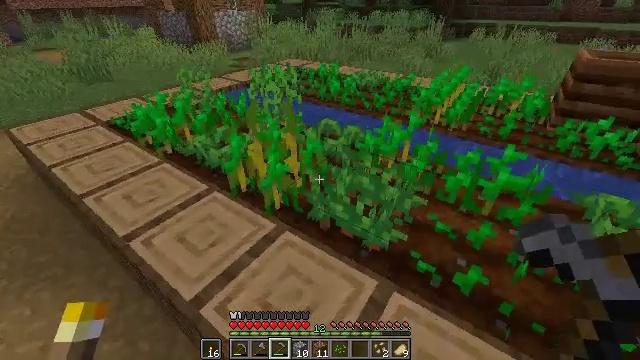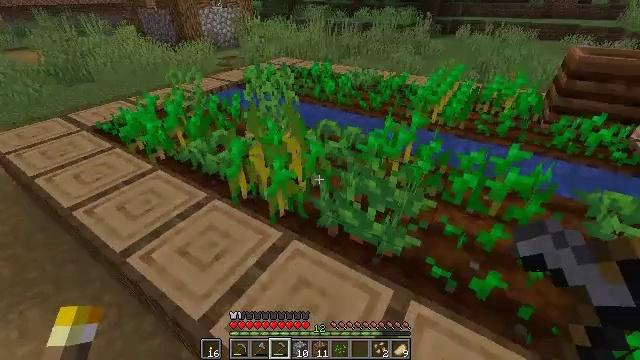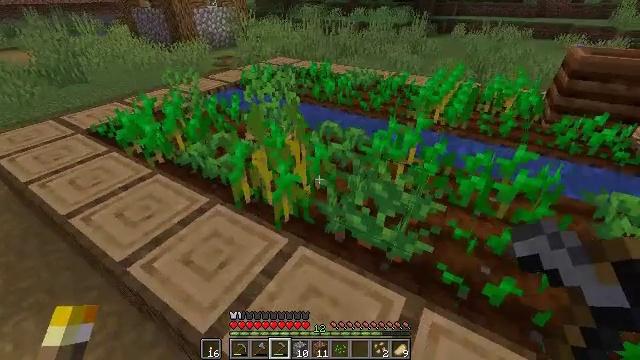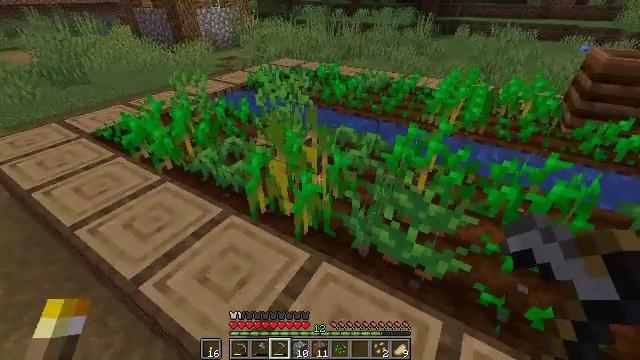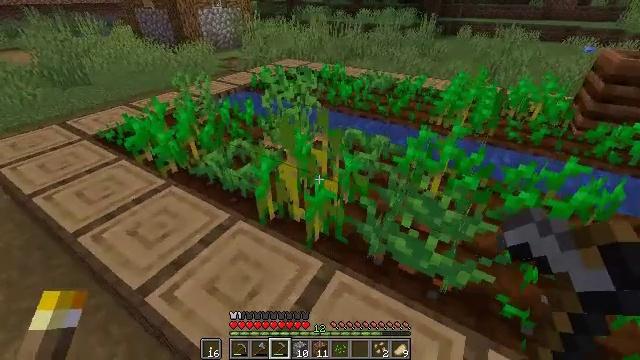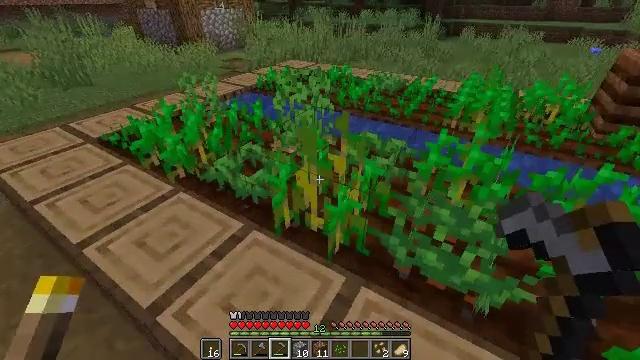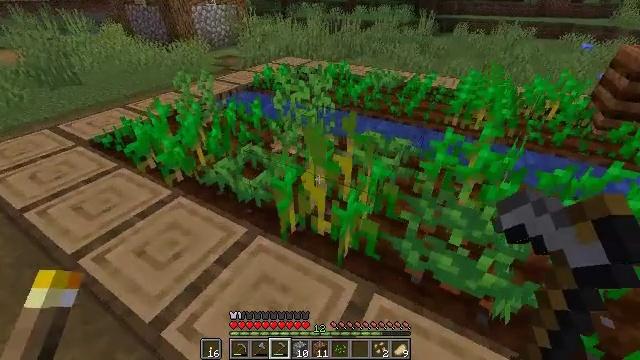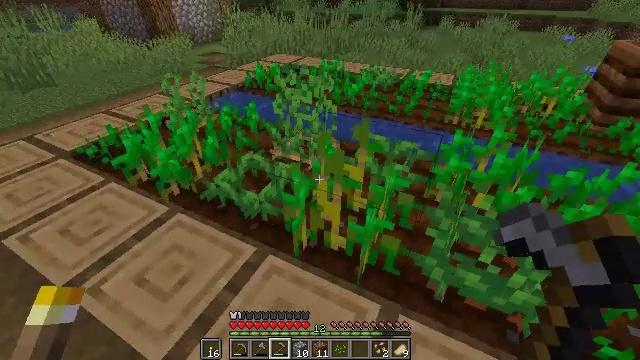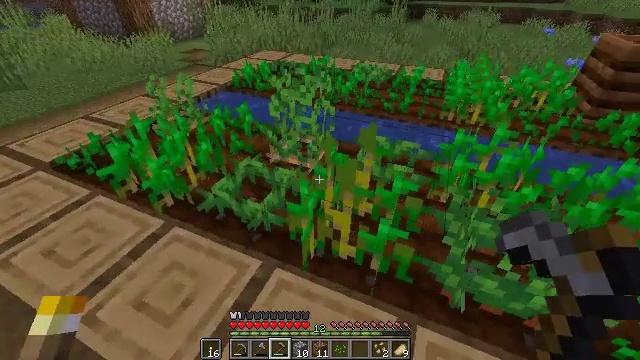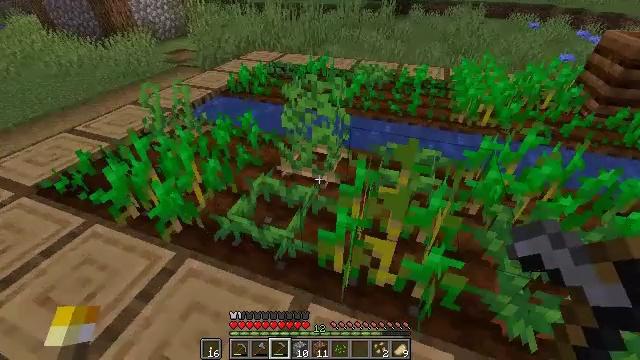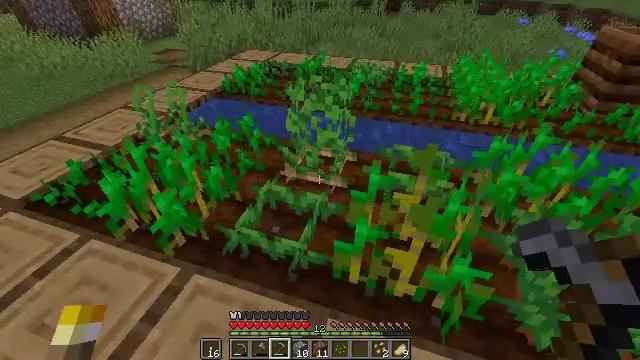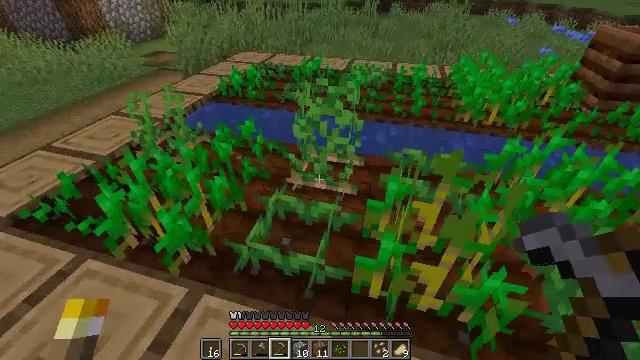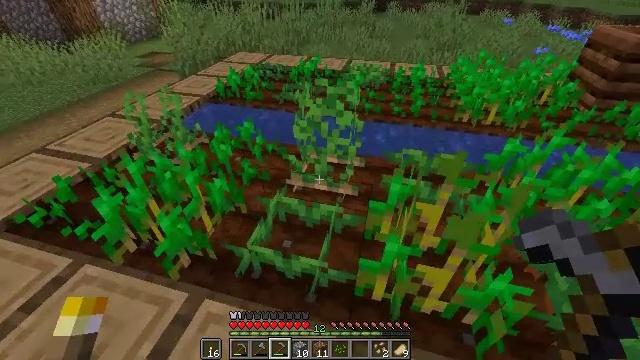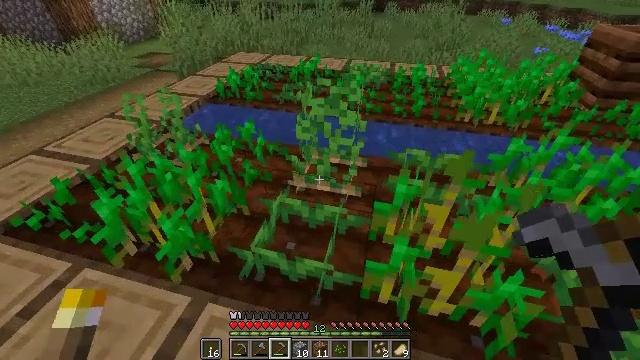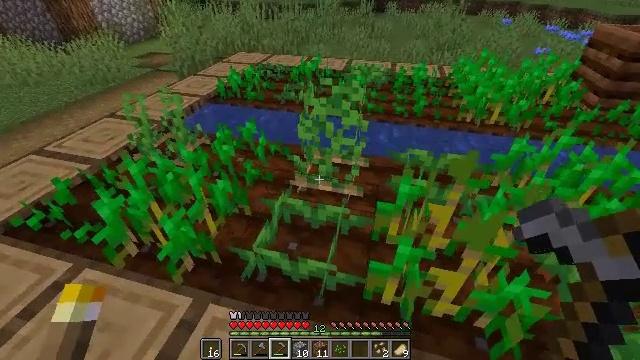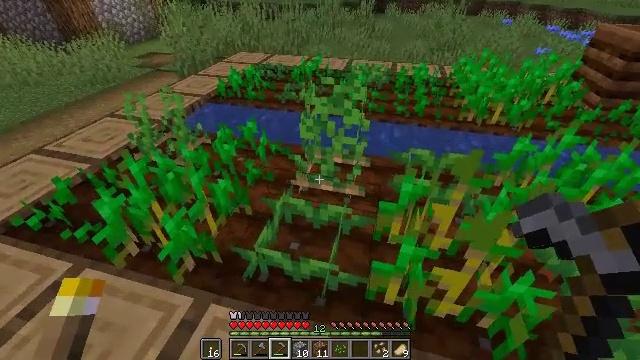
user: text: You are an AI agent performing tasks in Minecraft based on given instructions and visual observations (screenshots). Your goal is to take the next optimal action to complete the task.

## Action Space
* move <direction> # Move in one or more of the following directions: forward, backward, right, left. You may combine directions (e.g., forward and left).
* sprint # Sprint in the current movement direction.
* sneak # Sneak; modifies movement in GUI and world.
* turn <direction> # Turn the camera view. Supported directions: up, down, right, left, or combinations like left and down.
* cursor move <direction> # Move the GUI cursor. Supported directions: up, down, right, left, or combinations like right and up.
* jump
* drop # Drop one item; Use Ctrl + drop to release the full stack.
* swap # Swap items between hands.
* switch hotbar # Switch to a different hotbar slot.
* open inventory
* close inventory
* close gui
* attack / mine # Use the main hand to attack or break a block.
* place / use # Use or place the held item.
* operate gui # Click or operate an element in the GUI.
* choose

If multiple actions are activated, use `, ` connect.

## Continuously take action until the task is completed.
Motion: motion action
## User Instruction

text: Break the potato plant to gather potatoes.
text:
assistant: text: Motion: move forward and move left, turn right
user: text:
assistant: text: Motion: move forward and move left, turn right
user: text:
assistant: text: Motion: move forward and move left
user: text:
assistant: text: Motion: move forward and move left
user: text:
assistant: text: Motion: move forward and move left
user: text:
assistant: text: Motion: move forward and move left, turn right
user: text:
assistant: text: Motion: move forward and move left, turn right
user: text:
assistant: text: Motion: move forward and move left, turn right
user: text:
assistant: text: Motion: move forward and move left, turn right
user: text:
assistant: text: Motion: move forward and move left, turn right
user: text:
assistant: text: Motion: turn right
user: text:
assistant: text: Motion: no_op
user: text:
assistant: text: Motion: no_op
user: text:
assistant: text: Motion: no_op
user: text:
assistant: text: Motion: no_op
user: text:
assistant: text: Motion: no_op
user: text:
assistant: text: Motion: no_op
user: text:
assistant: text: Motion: move left
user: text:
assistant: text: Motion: move left, turn right
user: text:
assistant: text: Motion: move left, turn right
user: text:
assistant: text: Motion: move left, turn right
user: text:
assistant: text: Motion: move left
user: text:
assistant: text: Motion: move left, turn right
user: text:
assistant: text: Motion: move left, turn right
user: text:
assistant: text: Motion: turn right
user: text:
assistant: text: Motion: turn right
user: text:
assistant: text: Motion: turn right
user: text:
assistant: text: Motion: move forward
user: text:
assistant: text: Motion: move forward
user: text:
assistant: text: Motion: move forward